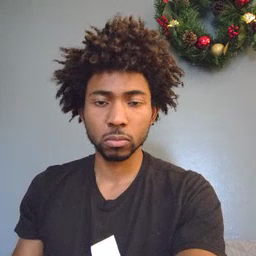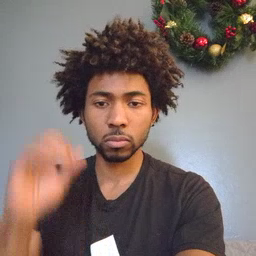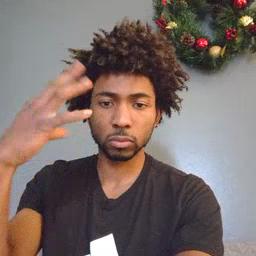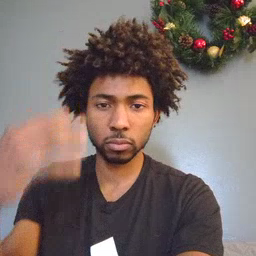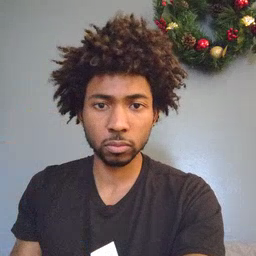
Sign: sun